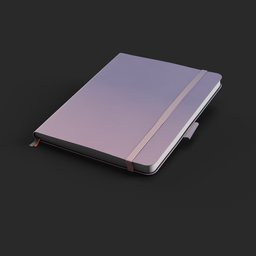
Label: tools